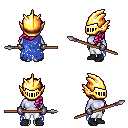
a pixel art fantasy rpg character, female body template, dark elf, purple skin, blue tattered cape, white pants, pink left-swept hairstyle, gold helm, metal gloves, black shoes, spear, four views (front, back, left, right), 2x2 character sprite sheet, small pixel art, hard edges, no anti-aliasing